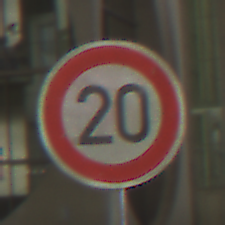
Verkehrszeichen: Geschwindigkeit20
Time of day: Night
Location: Outdoor (Urban)
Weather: PartlyCloudy
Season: NotSpecified
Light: Artificial